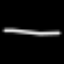
Label: line